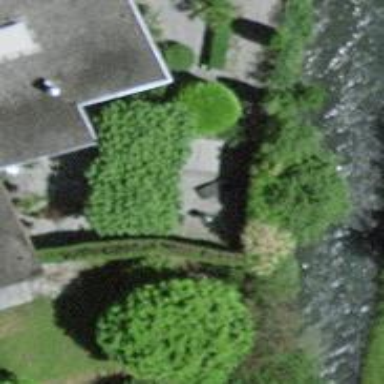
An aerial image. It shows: Hedge barrier.